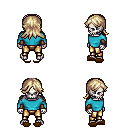
a pixel art fantasy rpg character, male body template, skeleton, teal long-sleeve shirt, gold greaves, white blonde loose hair, leather bracers, brown slippers, four views (front, back, left, right), 2x2 character sprite sheet, small pixel art, hard edges, no anti-aliasing